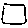
Label: square